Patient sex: M
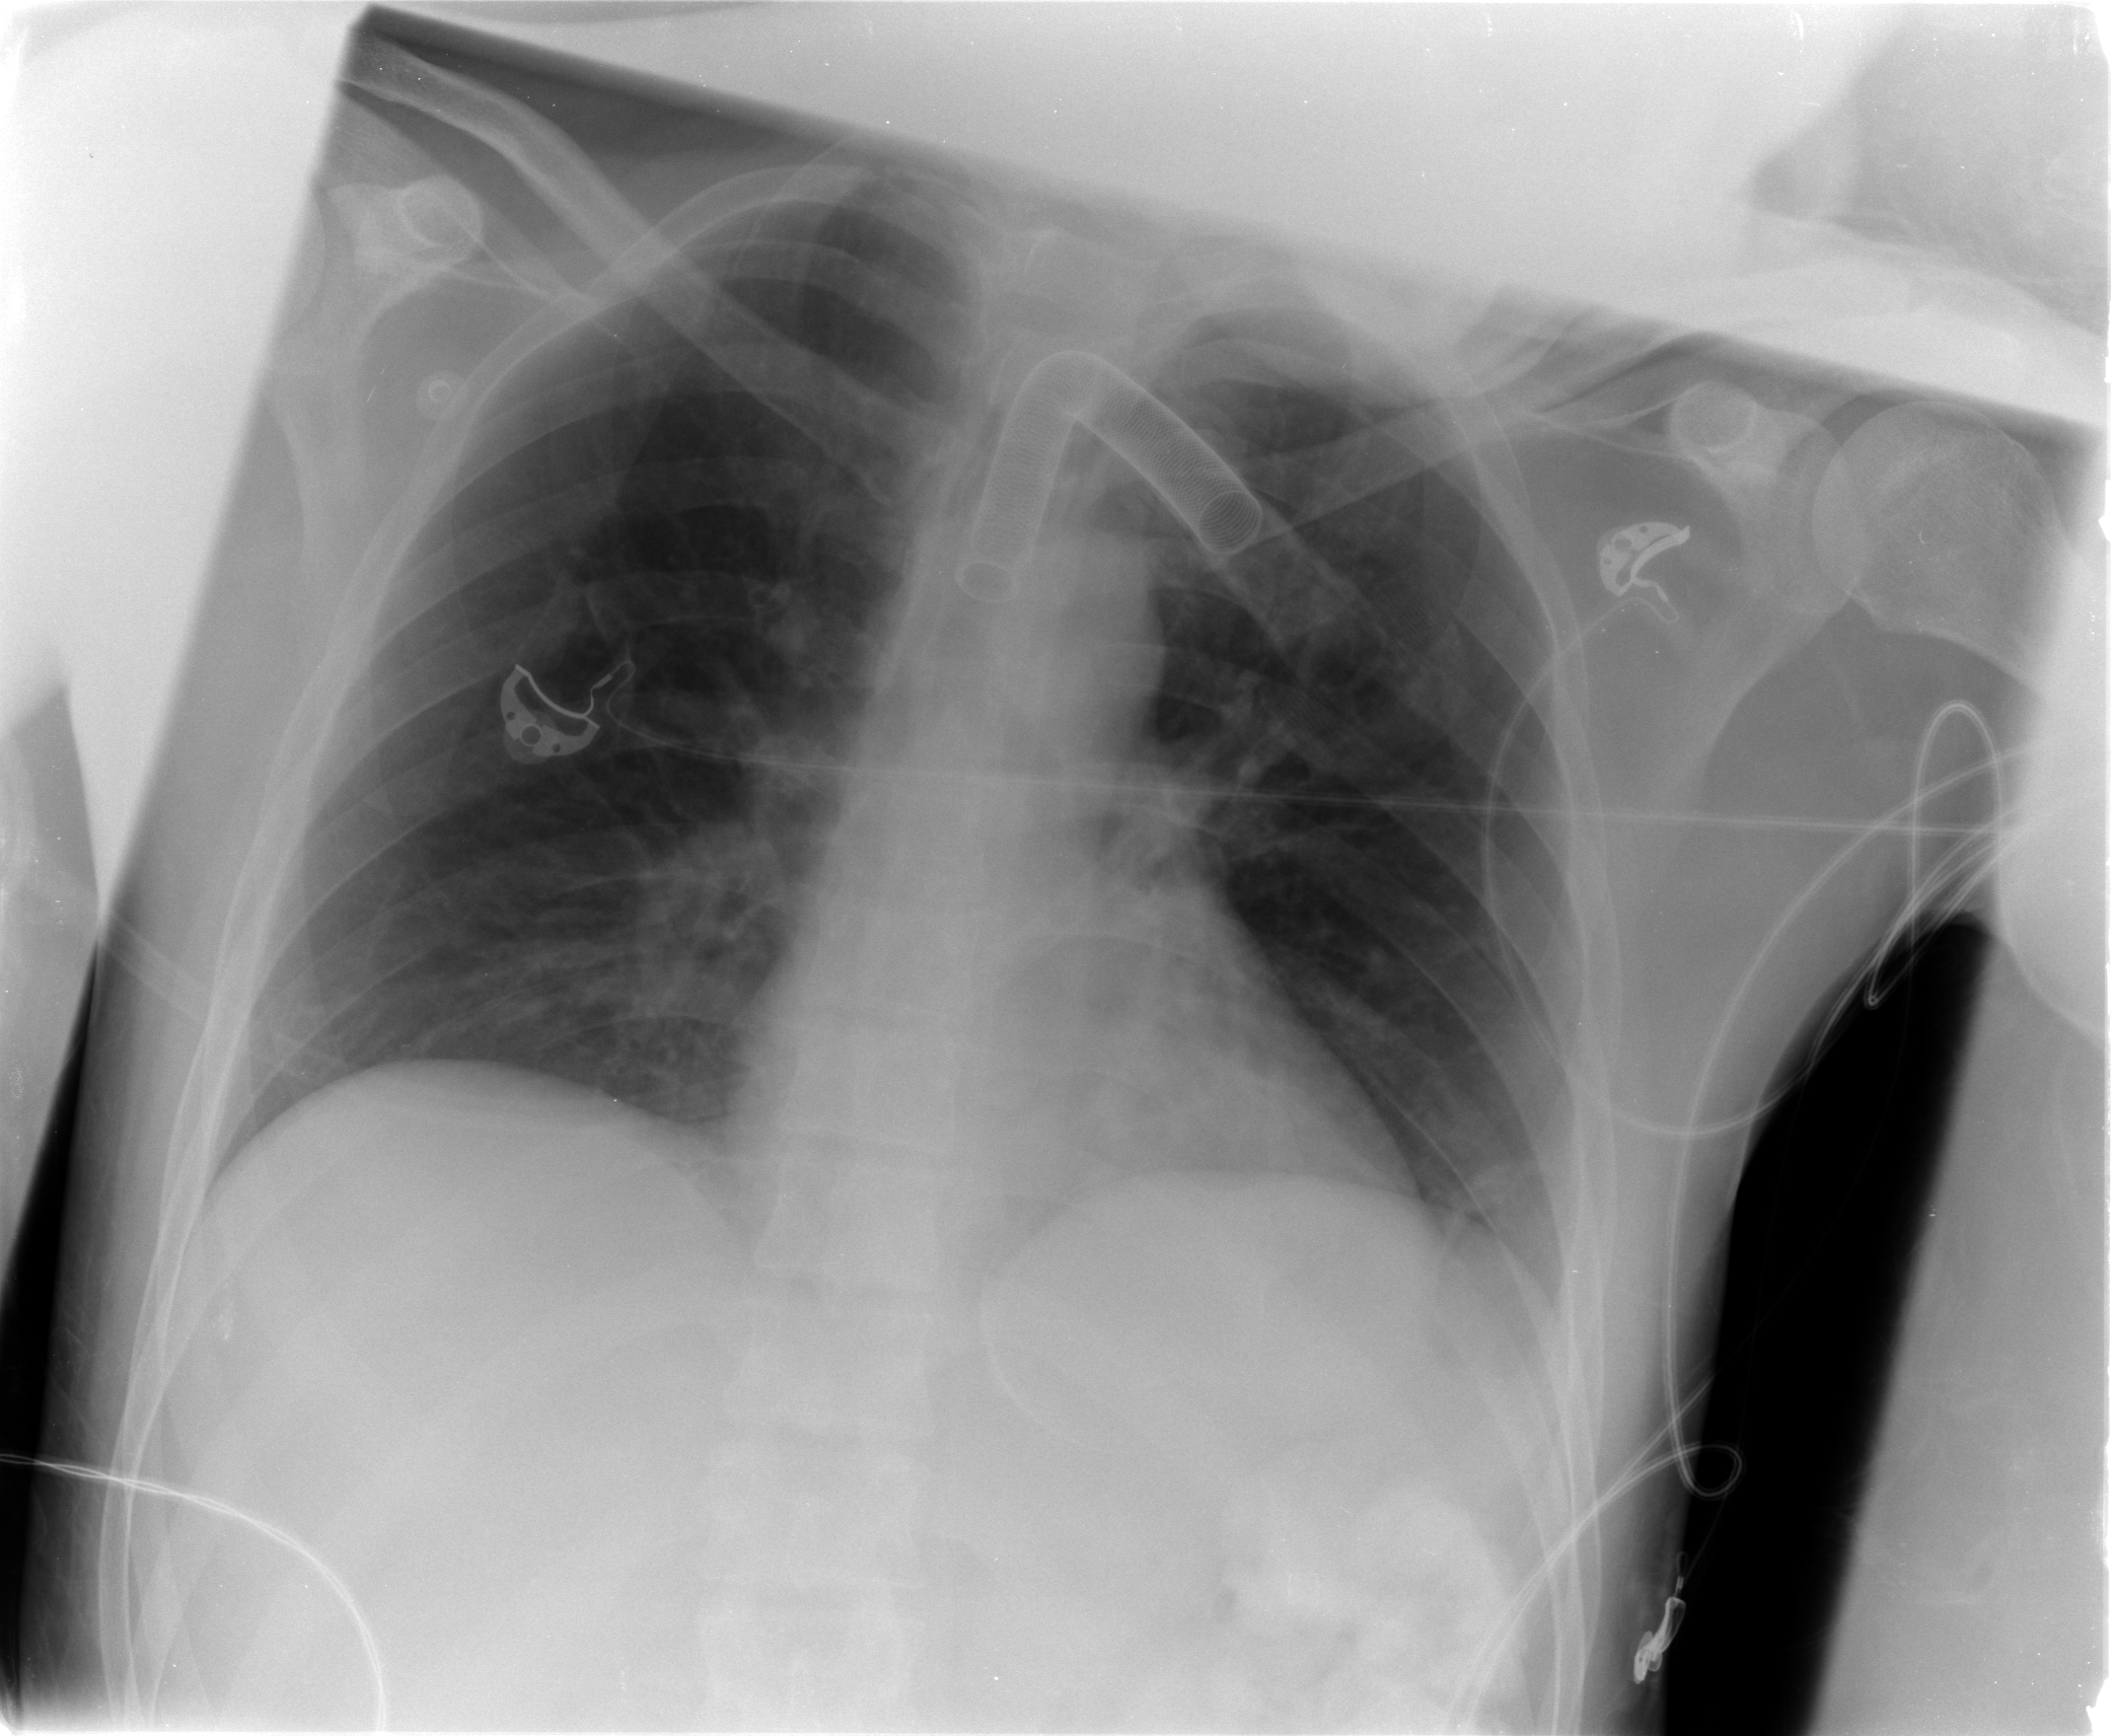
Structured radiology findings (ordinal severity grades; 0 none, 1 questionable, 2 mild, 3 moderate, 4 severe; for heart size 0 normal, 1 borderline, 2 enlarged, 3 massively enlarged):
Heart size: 0
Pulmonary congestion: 1
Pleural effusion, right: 0
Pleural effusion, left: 1
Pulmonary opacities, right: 0
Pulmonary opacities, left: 0
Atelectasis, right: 1
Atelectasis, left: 1